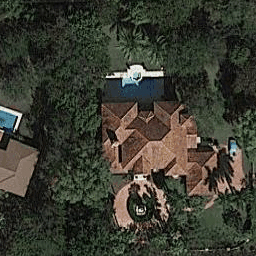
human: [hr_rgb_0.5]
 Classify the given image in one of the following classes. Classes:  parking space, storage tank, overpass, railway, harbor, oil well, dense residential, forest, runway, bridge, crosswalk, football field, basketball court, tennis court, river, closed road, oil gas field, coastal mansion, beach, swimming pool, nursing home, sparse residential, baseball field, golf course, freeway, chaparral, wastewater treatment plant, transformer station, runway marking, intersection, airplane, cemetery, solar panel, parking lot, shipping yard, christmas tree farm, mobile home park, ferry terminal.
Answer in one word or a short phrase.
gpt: coastal mansion